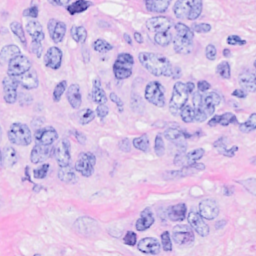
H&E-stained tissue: Breast